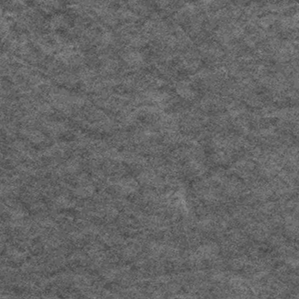
Label: frost